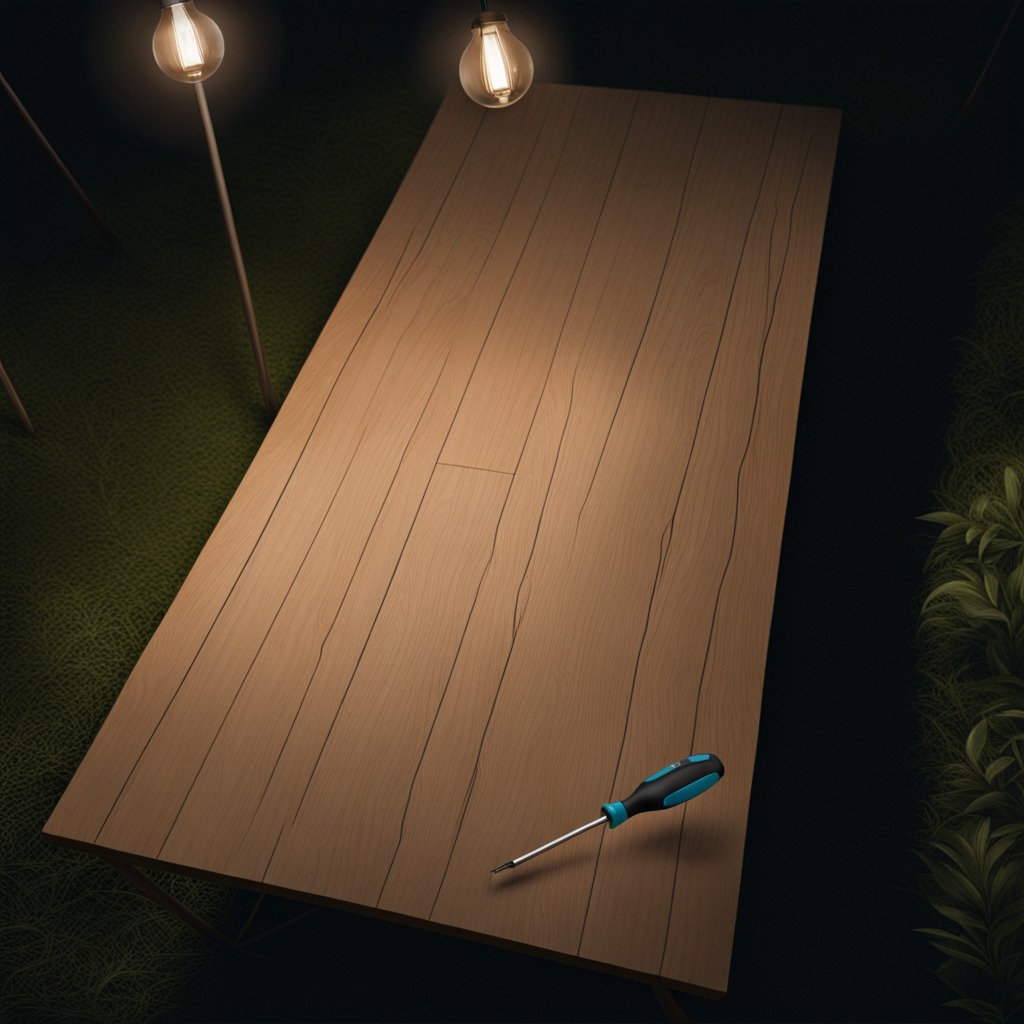
A screwdriver is lying on a wooden table inside a jungle field workshop tent at night.